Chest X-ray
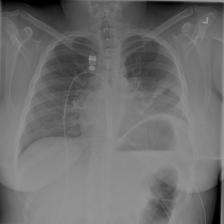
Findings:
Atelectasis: positive
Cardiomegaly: negative
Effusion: negative
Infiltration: negative
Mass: negative
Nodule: negative
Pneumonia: negative
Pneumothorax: negative
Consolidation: negative
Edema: negative
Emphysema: negative
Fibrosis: negative
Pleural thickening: negative
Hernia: negative